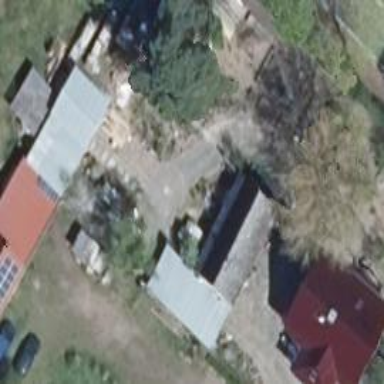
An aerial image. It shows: Shed.